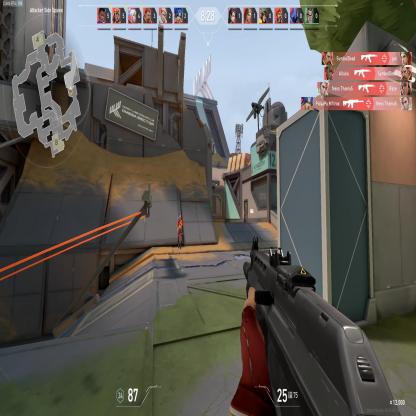
Label: enemy